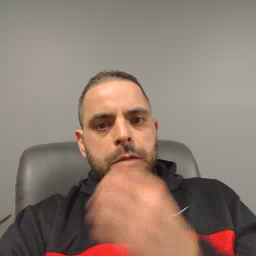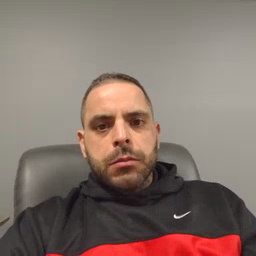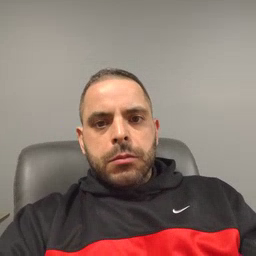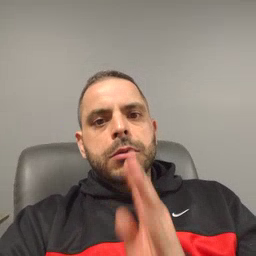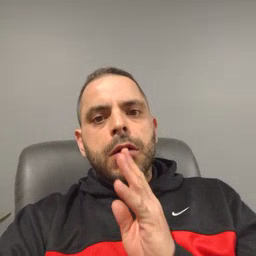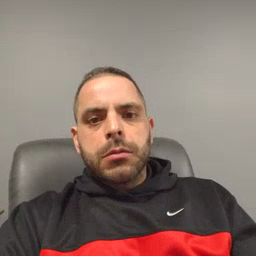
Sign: talk